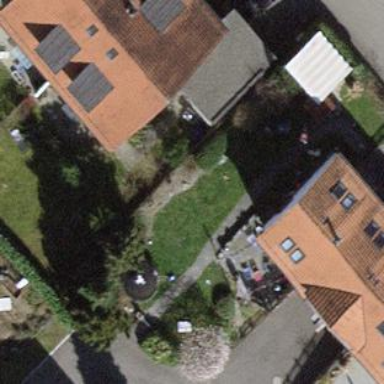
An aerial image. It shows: Building with tile roof.